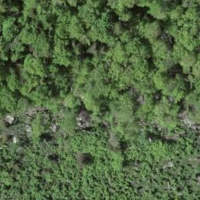
EUNIS habitat code: 41
Species observed at this site:
Hippocrepis emerus